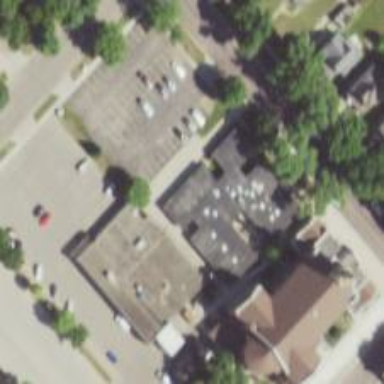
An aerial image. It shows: Building.